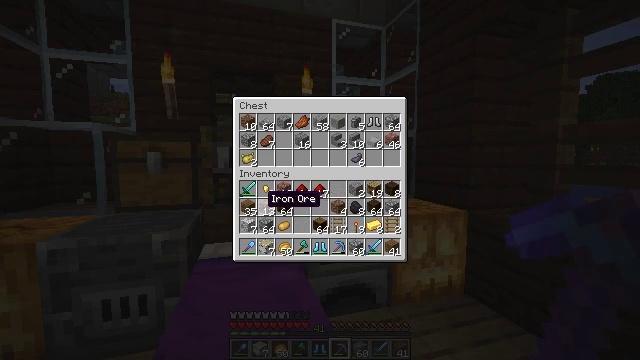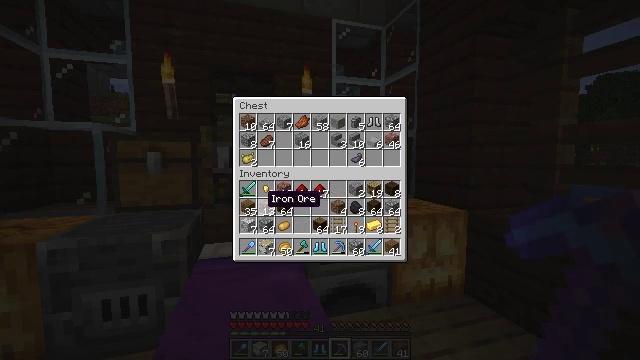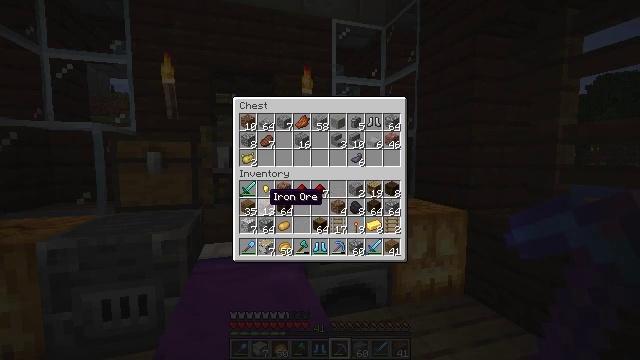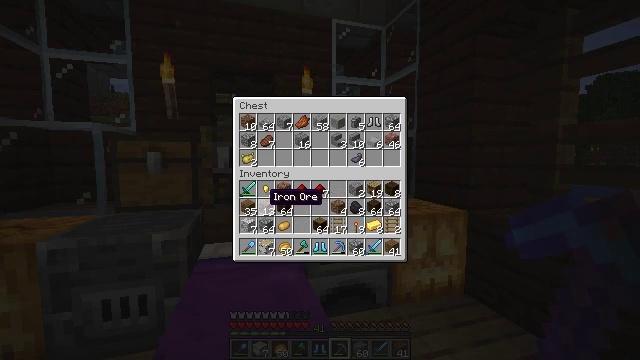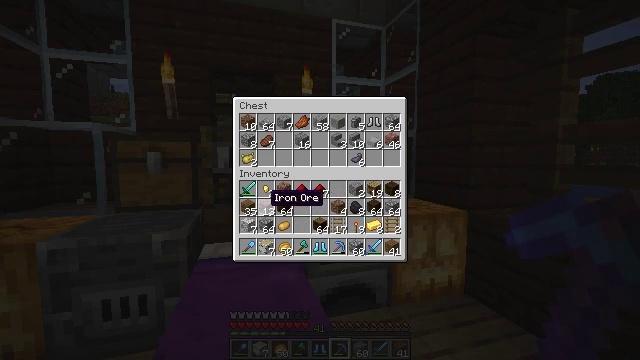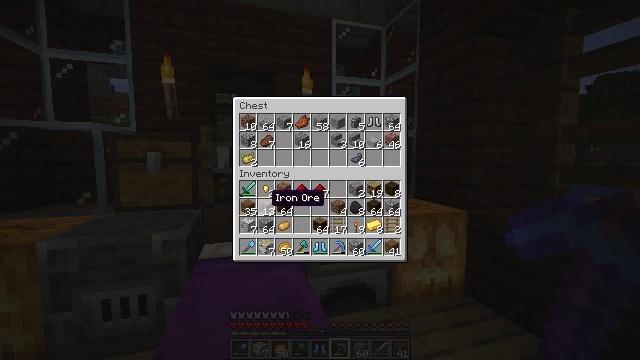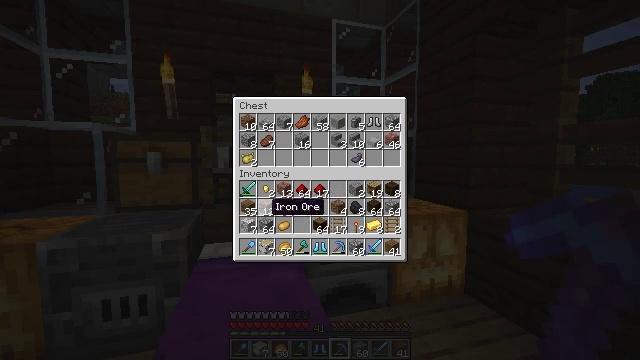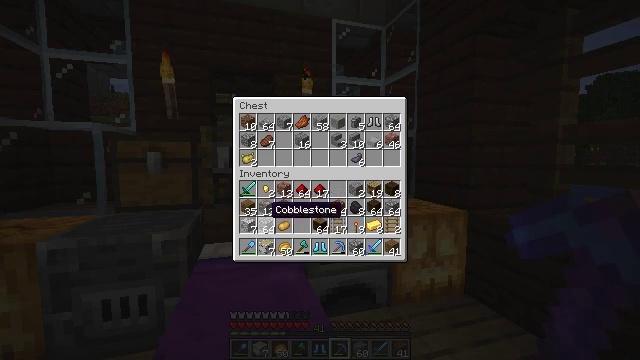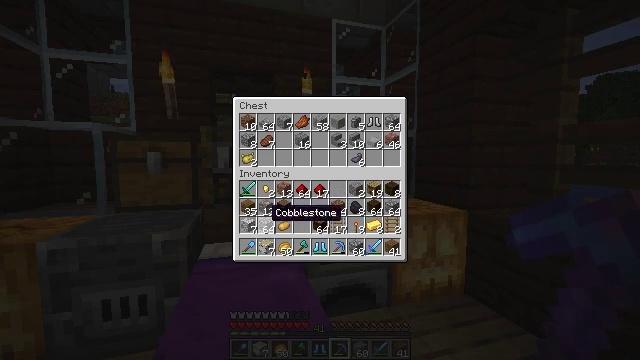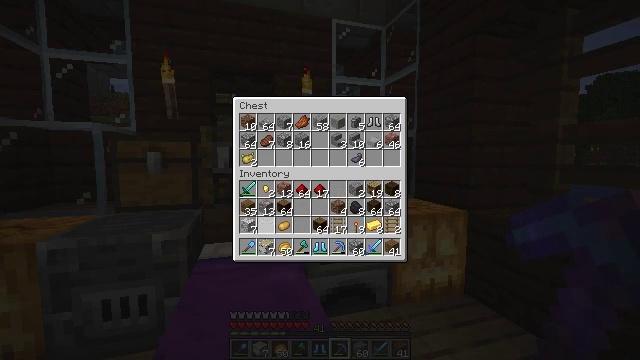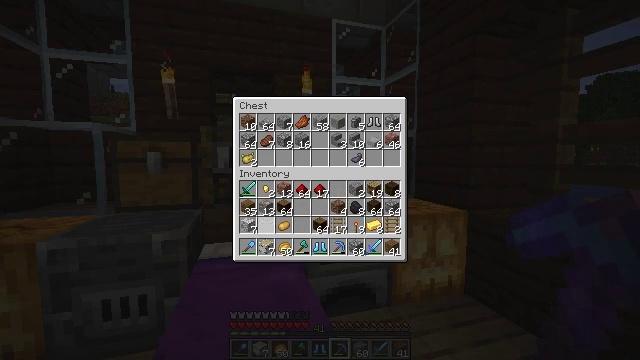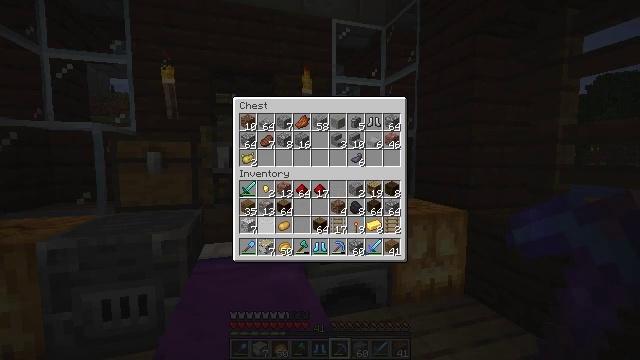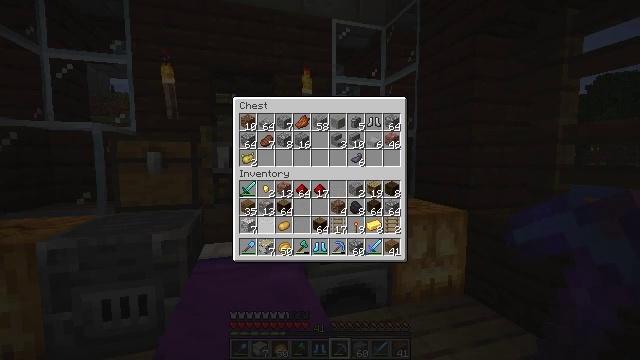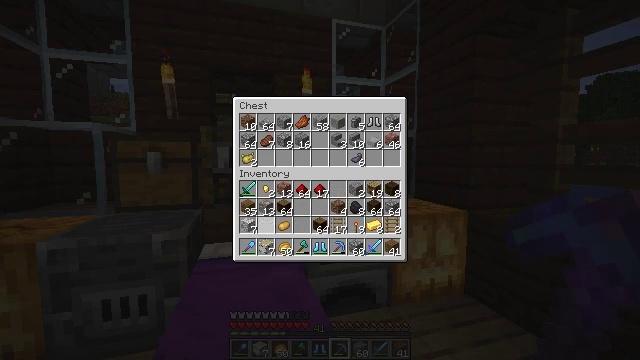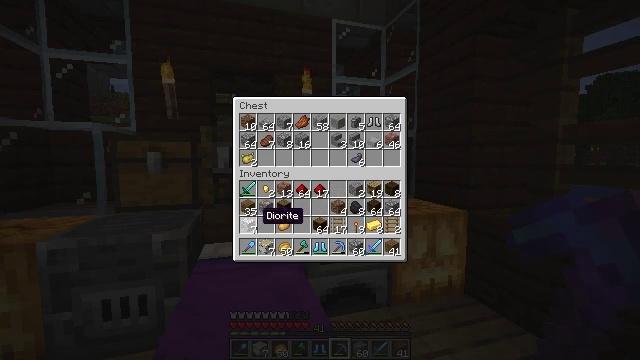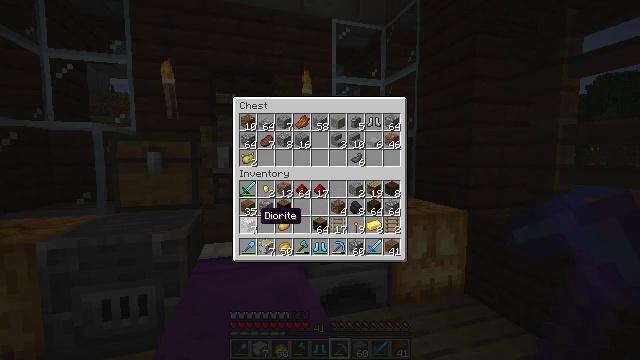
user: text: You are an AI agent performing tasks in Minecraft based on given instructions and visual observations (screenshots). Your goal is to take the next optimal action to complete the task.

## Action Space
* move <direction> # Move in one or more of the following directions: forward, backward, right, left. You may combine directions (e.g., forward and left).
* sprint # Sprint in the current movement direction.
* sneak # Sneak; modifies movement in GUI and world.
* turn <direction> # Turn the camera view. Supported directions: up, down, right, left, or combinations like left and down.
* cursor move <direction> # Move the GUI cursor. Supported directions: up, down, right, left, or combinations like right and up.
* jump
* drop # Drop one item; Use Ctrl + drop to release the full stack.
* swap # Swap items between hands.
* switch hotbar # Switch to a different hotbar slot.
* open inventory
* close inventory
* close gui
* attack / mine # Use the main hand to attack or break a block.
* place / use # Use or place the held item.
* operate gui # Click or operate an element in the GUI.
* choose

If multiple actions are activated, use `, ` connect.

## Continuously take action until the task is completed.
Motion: motion action
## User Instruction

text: Craft a powered rail.
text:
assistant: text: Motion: sneak
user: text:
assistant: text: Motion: sneak
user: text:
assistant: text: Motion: sneak
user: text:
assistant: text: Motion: sneak
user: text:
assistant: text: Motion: sneak
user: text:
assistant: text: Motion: sneak, cursor move down
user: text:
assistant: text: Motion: sneak
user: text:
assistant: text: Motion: sneak
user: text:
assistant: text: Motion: sneak, operate gui
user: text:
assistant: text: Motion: sneak, operate gui
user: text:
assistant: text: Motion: sneak, operate gui
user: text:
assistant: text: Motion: sneak
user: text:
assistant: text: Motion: sneak
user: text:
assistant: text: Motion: sneak, cursor move left
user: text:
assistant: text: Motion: sneak
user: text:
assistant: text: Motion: sneak
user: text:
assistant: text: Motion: sneak
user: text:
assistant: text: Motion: sneak, operate gui
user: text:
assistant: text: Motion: sneak, operate gui
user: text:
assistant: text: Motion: sneak
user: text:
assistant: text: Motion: sneak, cursor move right
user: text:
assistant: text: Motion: sneak, cursor move right
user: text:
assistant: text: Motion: sneak, cursor move right
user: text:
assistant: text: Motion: sneak, cursor move right and up
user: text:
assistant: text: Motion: sneak, cursor move right
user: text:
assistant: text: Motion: sneak
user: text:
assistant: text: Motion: sneak
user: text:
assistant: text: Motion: sneak
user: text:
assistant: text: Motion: sneak
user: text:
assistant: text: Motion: sneak